Question: I'm new to PyQt programming and I'm designing a GUI using qt4 designer. In the GUI i have a table which gets populated once when i hit a button. The GUI appears like the one in the following picture:

Now in the table i want the strings in the "status" column to be coloured i.e "checked" string to "green" and "not_checked" string to "red"
How can i do this, can i do this using style sheets? Please help me with this
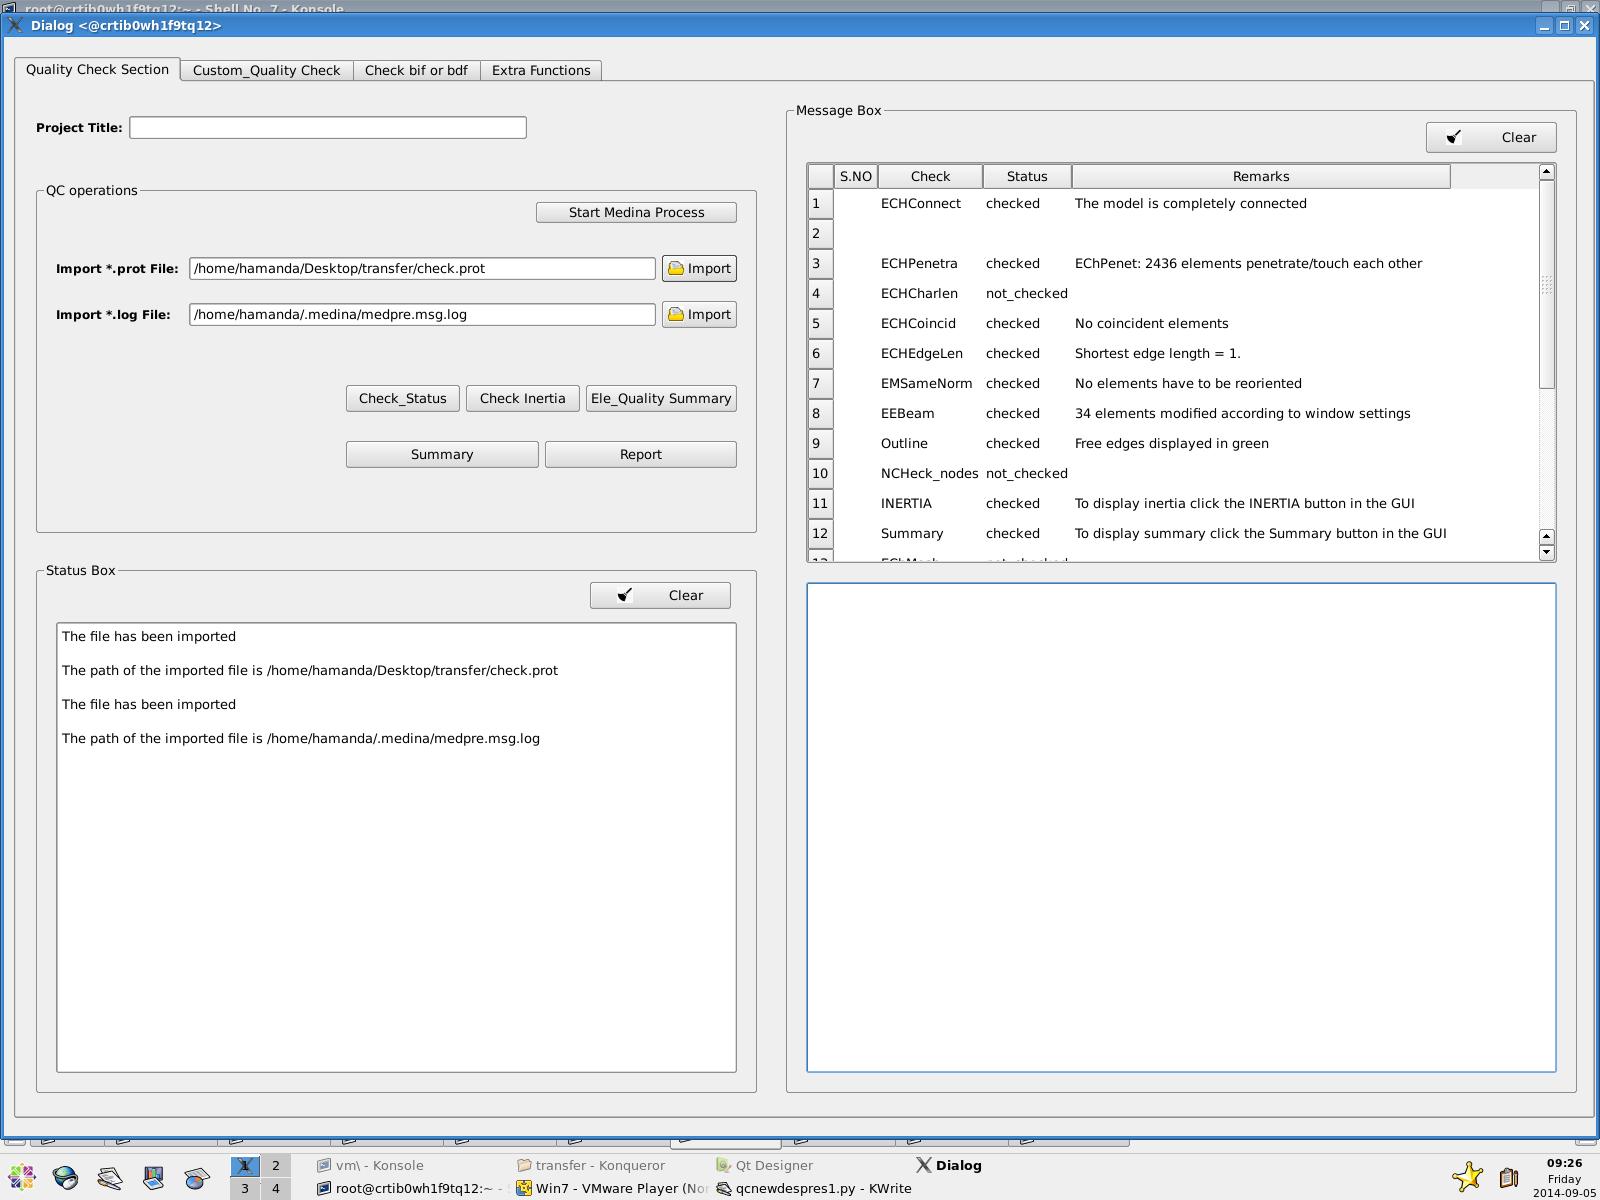
Answer: I suggest use 'QtGui.QItemDelegate' to delegate show your data. Your also available in 'QTableWidget' and 'QTableView'. Implement in 'QItemDelegate.paint (self, QPainter painter, QStyleOptionViewItem option, QModelIndex index)' method.
In that method, If column in your custom field (In this case column 2), Paint with your custom color it in paint. And implement your custom 'QtGui.QItemDelegate' completed, Put in your 'QTableWidget' or 'QTableView' by use 'QAbstractItemView.setItemDelegate (self, QAbstractItemDelegate delegate)'.
Example;
'''
import sys
from PyQt4 import QtGui, QtCore
class ENUM_STATUS:
CHECKED = QtCore.QString('checked')
NOT_CHECKED = QtCore.QString('not_checked')
class QCustomDelegate (QtGui.QItemDelegate):
def paint (self, painterQPainter, optionQStyleOptionViewItem, indexQModelIndex):
column = indexQModelIndex.column()
if column == 1:
textQString = indexQModelIndex.model().data(indexQModelIndex, QtCore.Qt.EditRole).toString()
if textQString == ENUM_STATUS.CHECKED:
currentQColor = QtCore.Qt.darkGreen
elif textQString == ENUM_STATUS.NOT_CHECKED:
currentQColor = QtCore.Qt.darkRed
else:
currentQColor = QtCore.Qt.darkGray
painterQPainter.setPen(currentQColor)
painterQPainter.drawText(optionQStyleOptionViewItem.rect, QtCore.Qt.AlignLeft | QtCore.Qt.AlignVCenter, textQString)
else:
QtGui.QItemDelegate.paint(self, painterQPainter, optionQStyleOptionViewItem, indexQModelIndex)
class QCustomTableWidget (QtGui.QTableWidget):
def __init__ (self, parent = None):
super(QCustomTableWidget, self).__init__(parent)
### <! This is initiate your QTableWidget or QTableView, Your code >! ###
listsHorizontalHeaderItem = ['Name', 'Status']
self.setColumnCount(len(listsHorizontalHeaderItem))
for index in range(self.columnCount()):
self.setHorizontalHeaderItem(index, QtGui.QTableWidgetItem(listsHorizontalHeaderItem[index]))
listsData = [
['Mr. A', ENUM_STATUS.CHECKED],
['Mr. B', ENUM_STATUS.NOT_CHECKED],
['Mr. C', ENUM_STATUS.NOT_CHECKED],
['Mr. D', ENUM_STATUS.CHECKED],
['Mr. E', ENUM_STATUS.CHECKED]]
self.setRowCount(len(listsData))
for row in range(len(listsData)):
for column in range(len(listsData[row])):
self.setItem(row, column, QtGui.QTableWidgetItem(listsData[row][column]))
### <! End initiate >! ###
# After initiated, Your have to setup delegate to your QTableWidget or QTableView, Add line
self.myQCustomDelegate = QCustomDelegate()
self.setItemDelegate(self.myQCustomDelegate)
if __name__ == '__main__':
myQApplication = QtGui.QApplication(sys.argv)
myQCustomTableWidget = QCustomTableWidget()
myQCustomTableWidget.show()
sys.exit(myQApplication.exec_())
'''